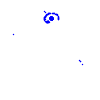
Particle: pion